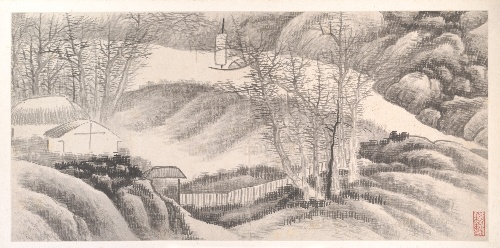
Title: 清　龔賢　十二月令山水圖　冊|Landscapes of the Twelve Months
Artist: Gong Xian
Artist bio: Chinese, 1619–1689
Date: ca. 1685
Object type: Album
Classification: Paintings
Medium: Album of twelve painting leaves; ink on paper
Culture: China
Period: Qing dynasty (1644–1911)
Dimensions: 11 7/8 x 24 3/4 in. (30.2 x 62.9 cm)
Department: Asian Art
Credit line: Gift of Douglas Dillon, 1980
Accession year: 1980
Repository: Metropolitan Museum of Art, New York, NY
Tags: Landscapes|Boats